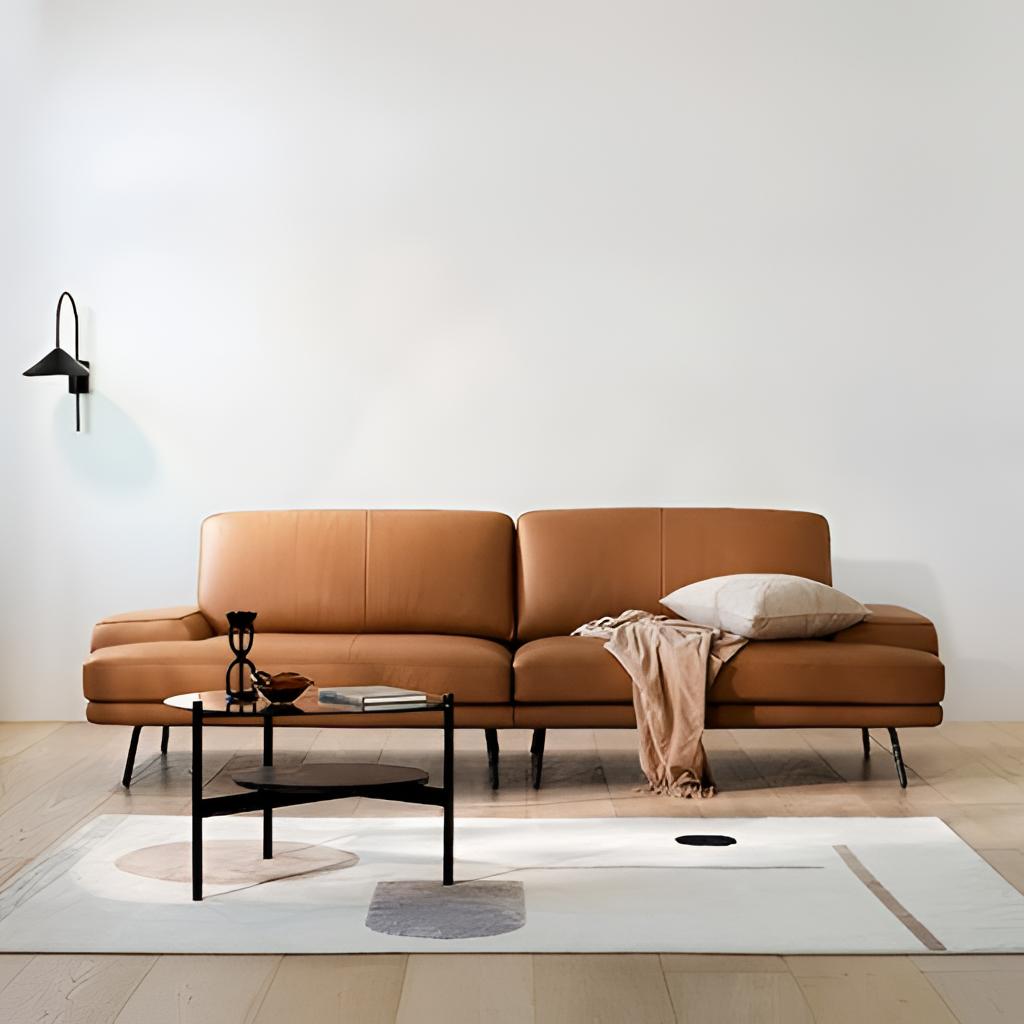
tan leather sofa, living room, modern, paint wallpaper, with solid pattern, wood flooring, with plank pattern